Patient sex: F
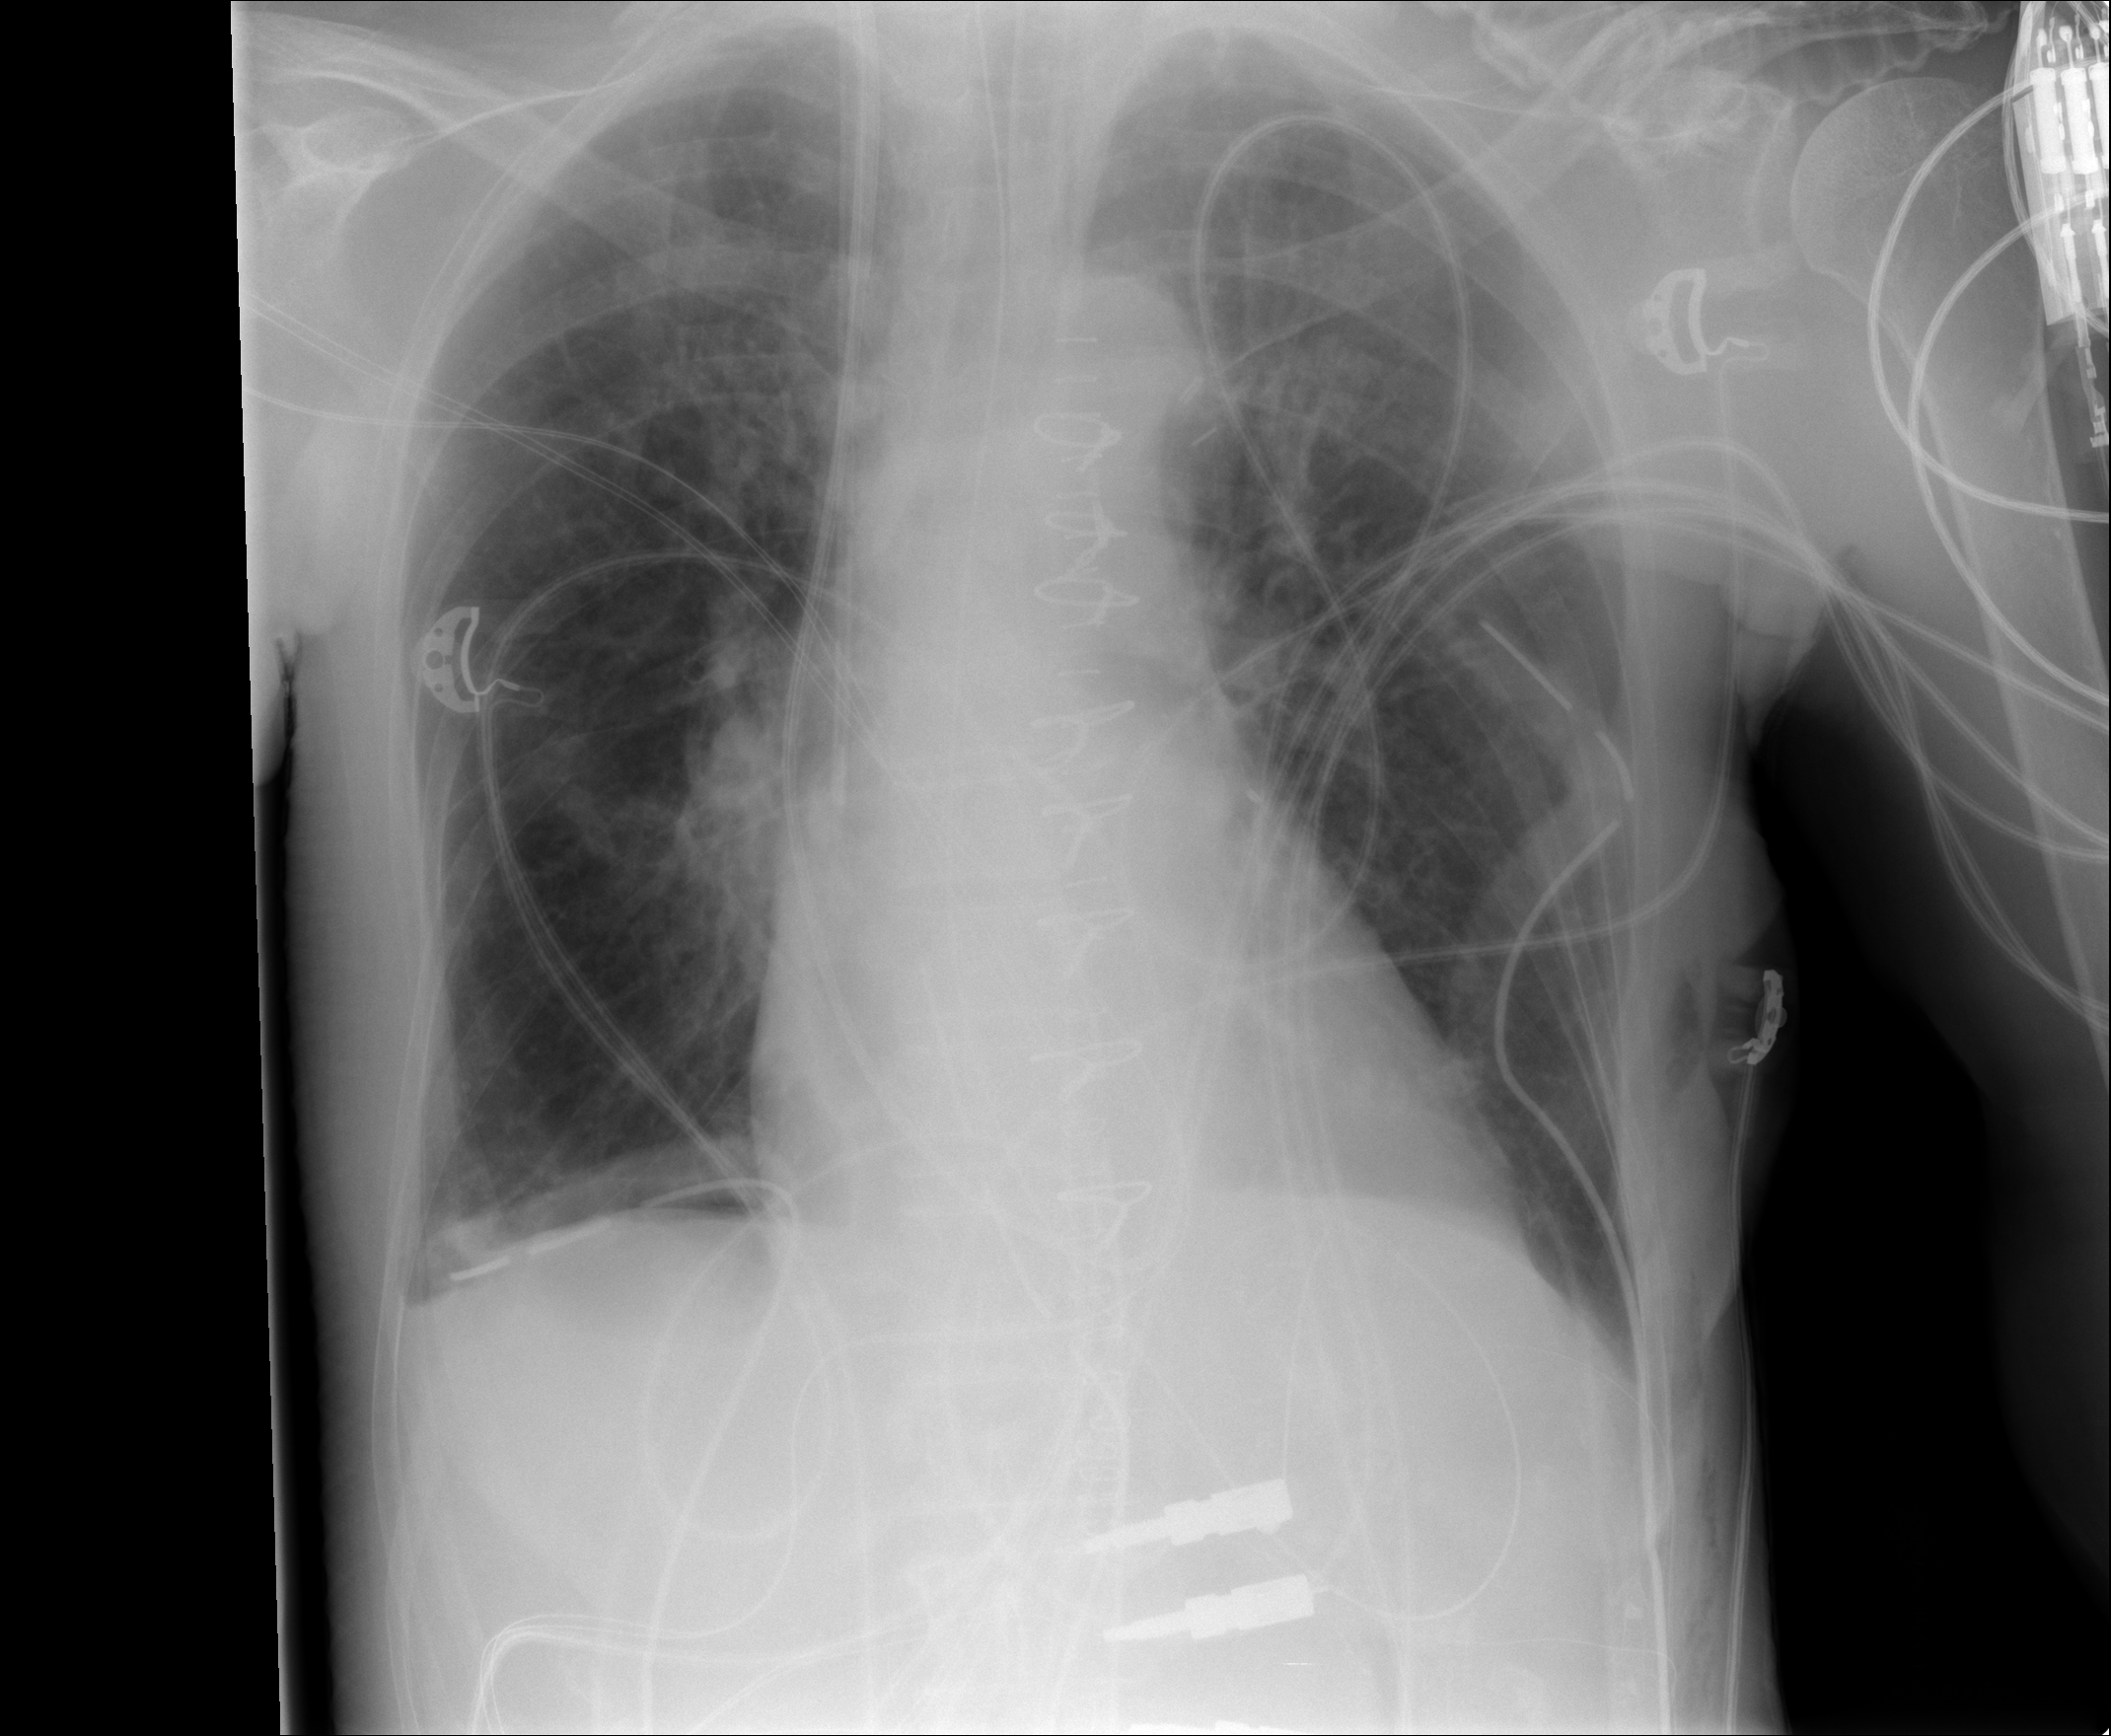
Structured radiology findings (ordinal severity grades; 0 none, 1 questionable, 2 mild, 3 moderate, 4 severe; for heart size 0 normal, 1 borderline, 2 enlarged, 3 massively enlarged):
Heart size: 0
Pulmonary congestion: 0
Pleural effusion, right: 1
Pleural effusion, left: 0
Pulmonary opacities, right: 1
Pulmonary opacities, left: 1
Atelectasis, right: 0
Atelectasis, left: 2